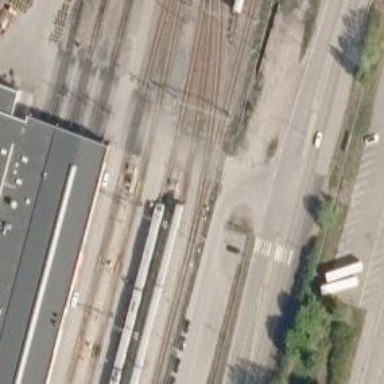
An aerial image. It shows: Rail yard with electrified contact lines for the trains.